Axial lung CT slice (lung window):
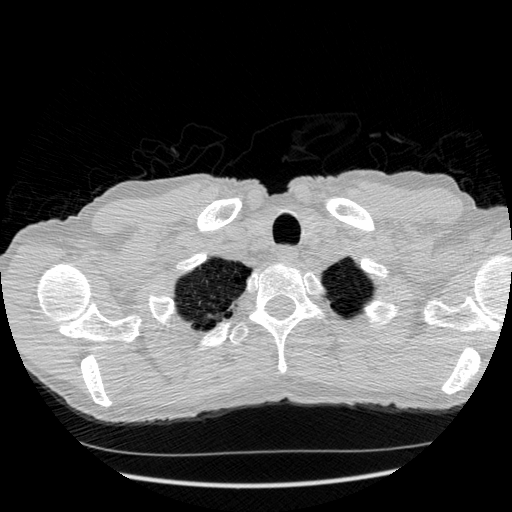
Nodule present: no